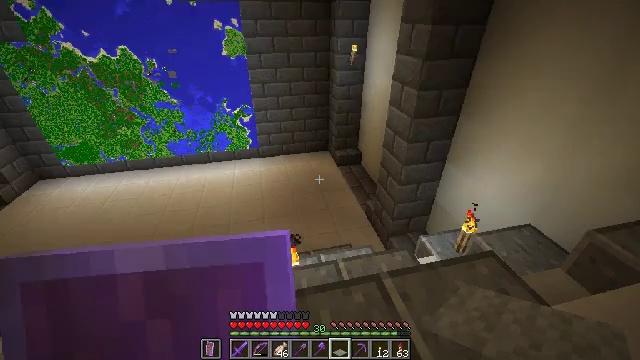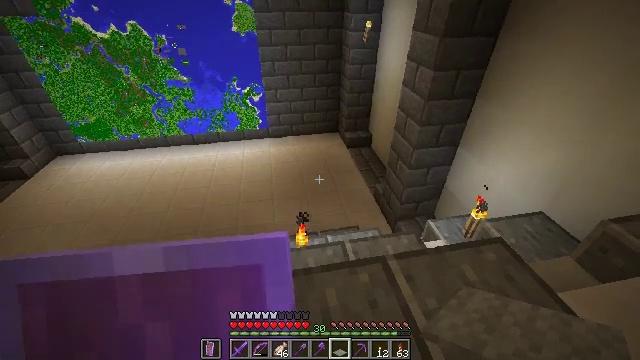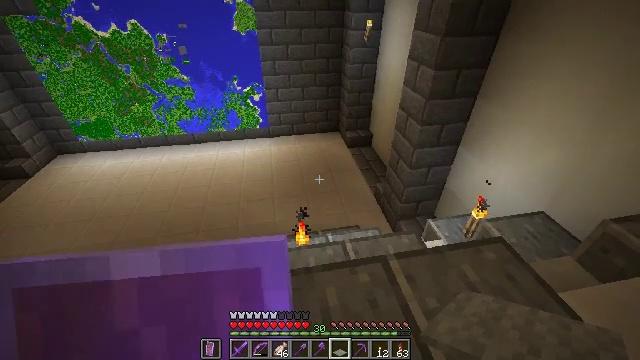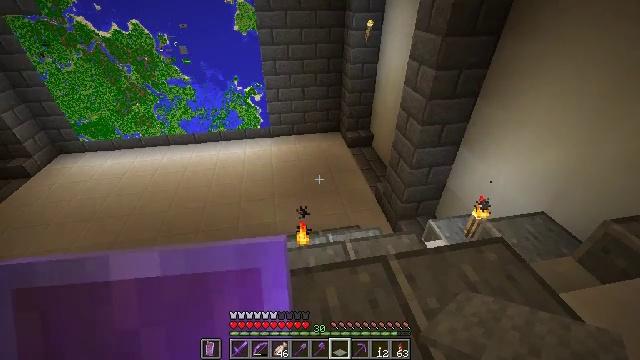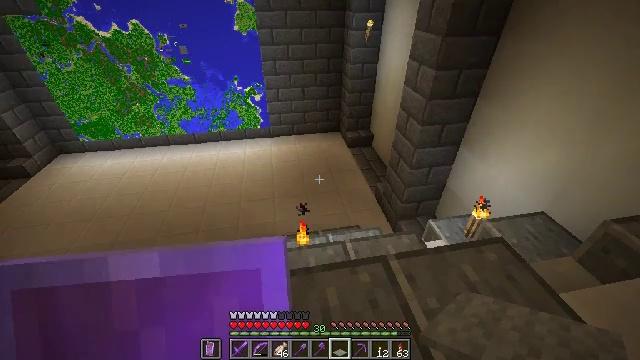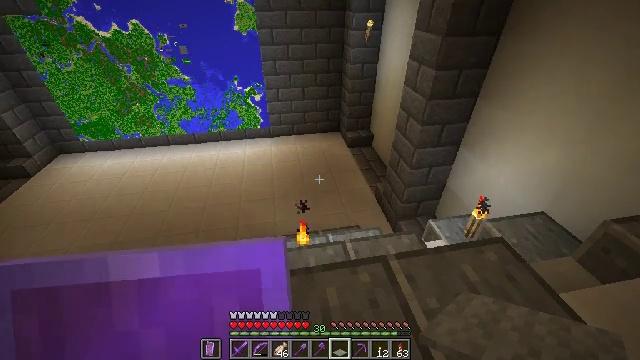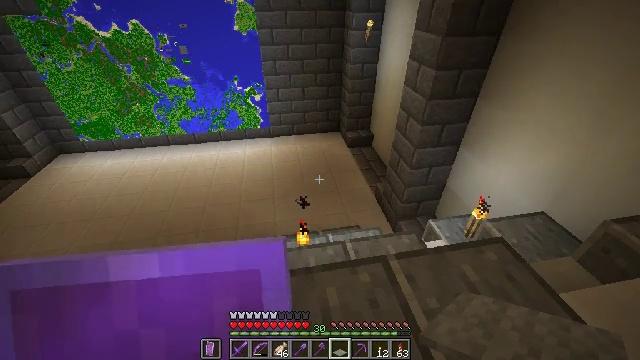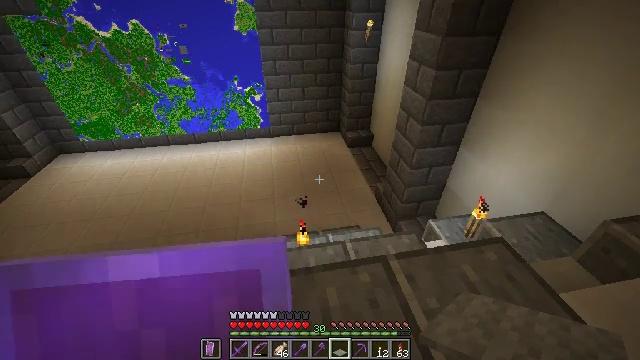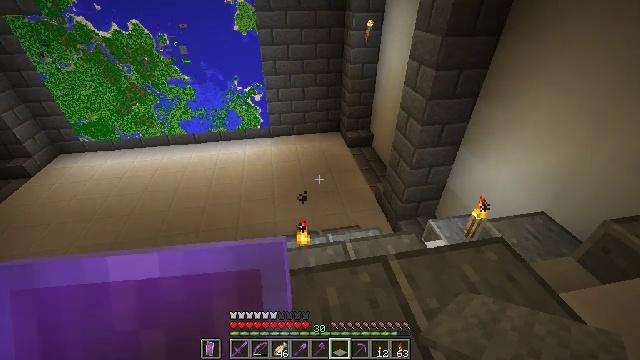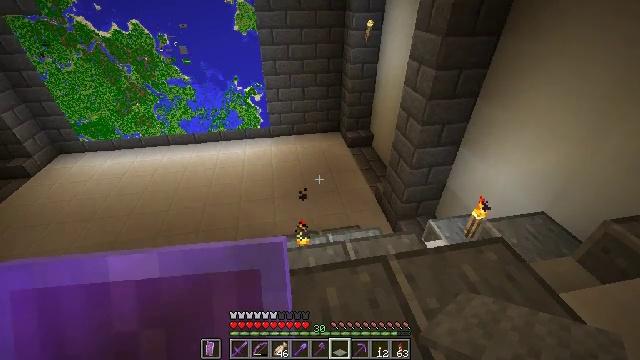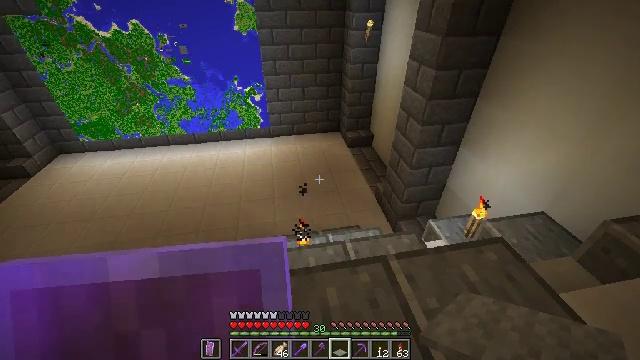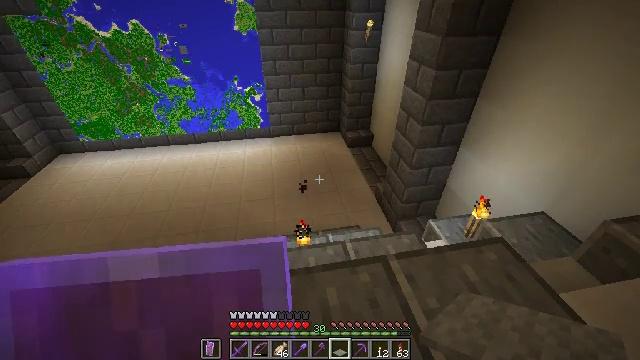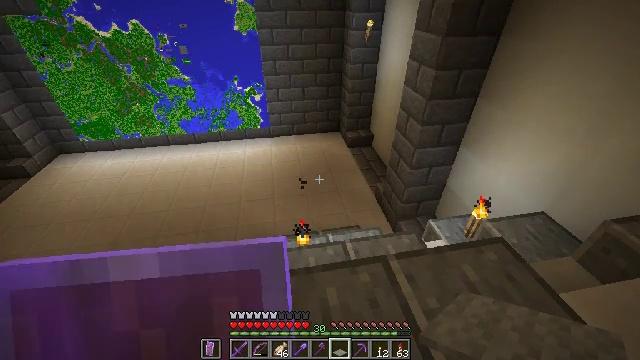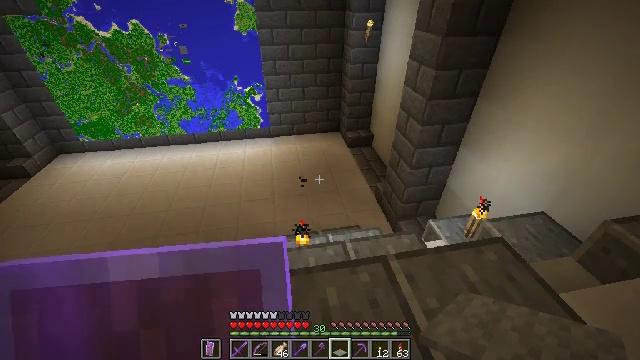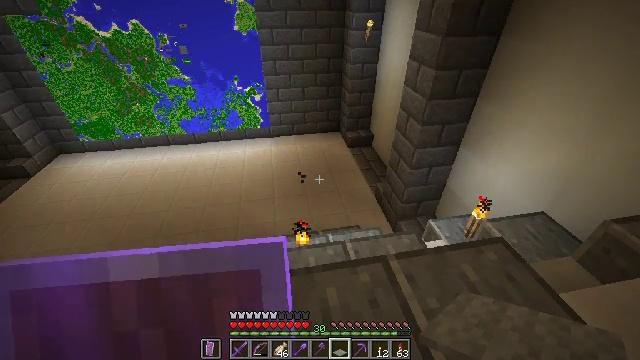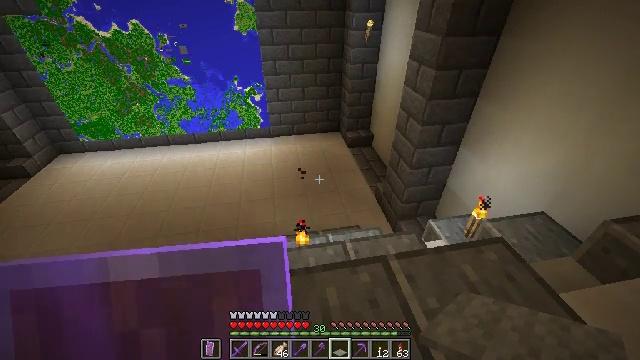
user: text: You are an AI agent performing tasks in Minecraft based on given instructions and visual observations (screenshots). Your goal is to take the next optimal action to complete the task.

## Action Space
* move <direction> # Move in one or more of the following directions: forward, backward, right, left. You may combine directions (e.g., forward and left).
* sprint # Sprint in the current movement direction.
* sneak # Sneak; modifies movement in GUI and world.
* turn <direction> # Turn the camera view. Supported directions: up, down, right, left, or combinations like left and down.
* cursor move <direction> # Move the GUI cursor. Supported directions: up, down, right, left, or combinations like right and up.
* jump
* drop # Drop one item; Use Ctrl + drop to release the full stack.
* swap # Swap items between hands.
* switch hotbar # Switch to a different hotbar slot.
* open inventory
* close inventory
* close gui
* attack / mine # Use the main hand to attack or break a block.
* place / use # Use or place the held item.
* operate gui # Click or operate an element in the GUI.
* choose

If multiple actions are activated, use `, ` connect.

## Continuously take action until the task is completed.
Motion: motion action
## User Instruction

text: Recycle the quartz slab for reuse.
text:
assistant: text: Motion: turn left and down
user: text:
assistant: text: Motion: no_op
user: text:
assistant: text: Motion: no_op
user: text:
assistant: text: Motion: no_op
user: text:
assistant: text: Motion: no_op
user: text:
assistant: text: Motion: no_op
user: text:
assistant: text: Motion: no_op
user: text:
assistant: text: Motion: no_op
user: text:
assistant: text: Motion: no_op
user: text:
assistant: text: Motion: no_op
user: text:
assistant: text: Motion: no_op
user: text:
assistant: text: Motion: no_op
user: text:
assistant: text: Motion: no_op
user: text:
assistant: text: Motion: no_op
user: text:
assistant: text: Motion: no_op
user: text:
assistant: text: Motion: no_op
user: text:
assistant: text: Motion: no_op
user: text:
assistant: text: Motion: no_op
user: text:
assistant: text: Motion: no_op
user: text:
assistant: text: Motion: move left
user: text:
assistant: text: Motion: move left
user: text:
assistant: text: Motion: move left
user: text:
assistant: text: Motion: move left
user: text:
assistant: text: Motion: move left
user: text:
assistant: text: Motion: move left
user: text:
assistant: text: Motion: move left
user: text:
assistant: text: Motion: move left
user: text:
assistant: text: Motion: move left
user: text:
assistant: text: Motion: move left
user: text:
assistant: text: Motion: move left